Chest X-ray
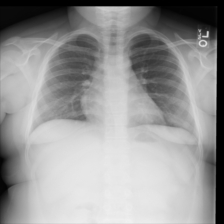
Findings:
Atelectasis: negative
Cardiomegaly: negative
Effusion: negative
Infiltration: negative
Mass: negative
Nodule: negative
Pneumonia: negative
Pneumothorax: negative
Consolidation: negative
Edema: negative
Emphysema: negative
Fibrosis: negative
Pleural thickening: negative
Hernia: negative